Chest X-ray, AP view. Patient: 76 years old, sex M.
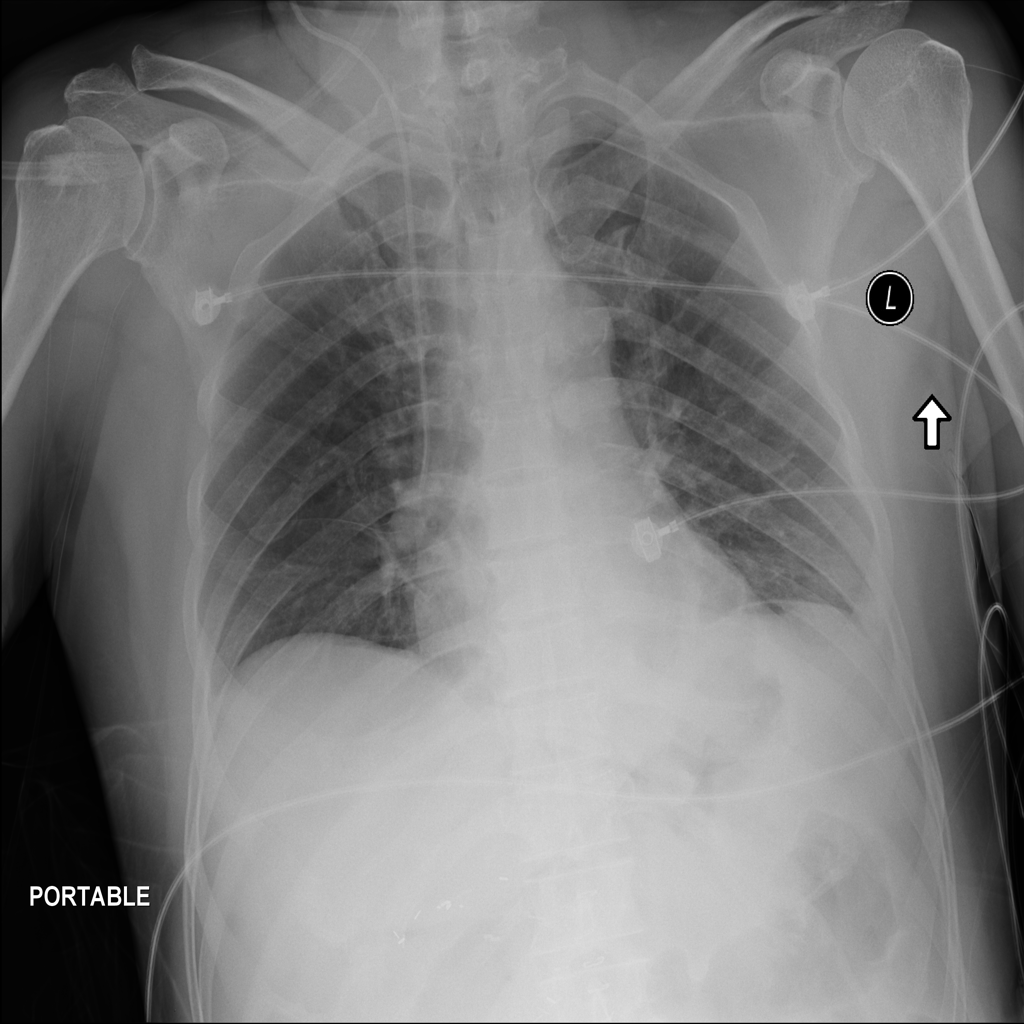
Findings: No Finding